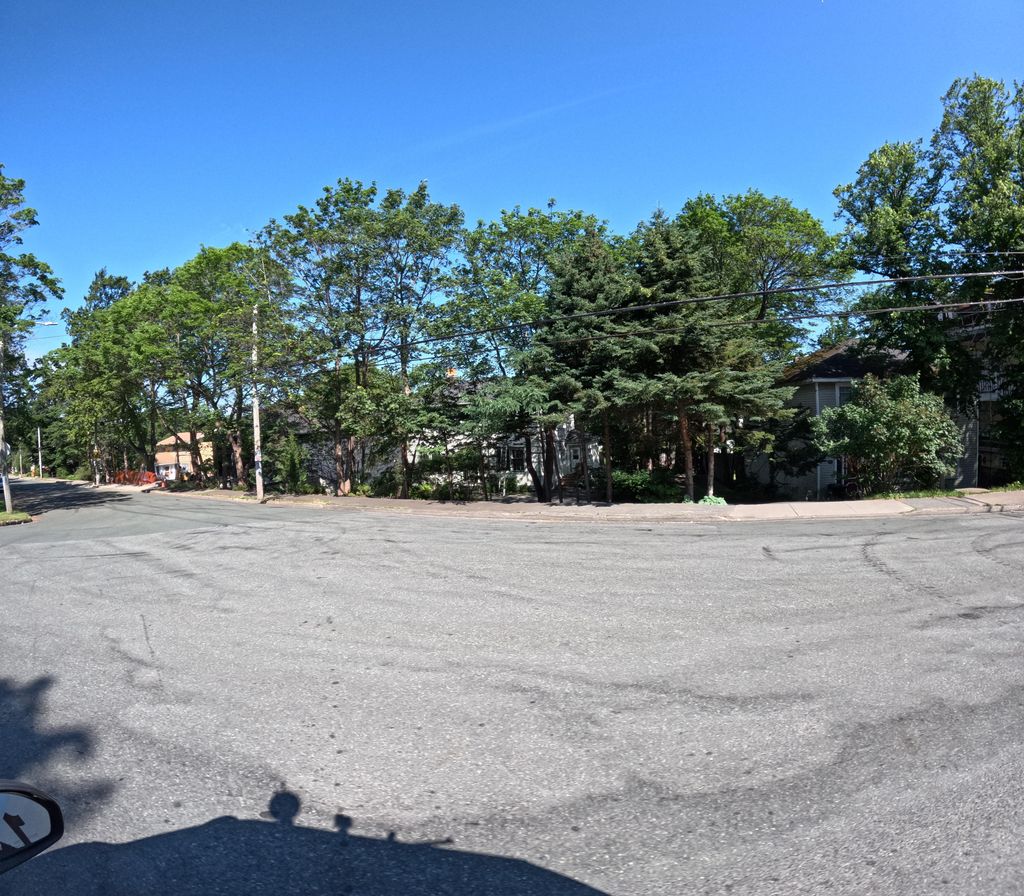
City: st_johns